Interaction volume radius: 5 \u00c5
Interaction volume height: 10 \u00c5
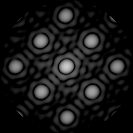
Disorder parameter: 0.0189